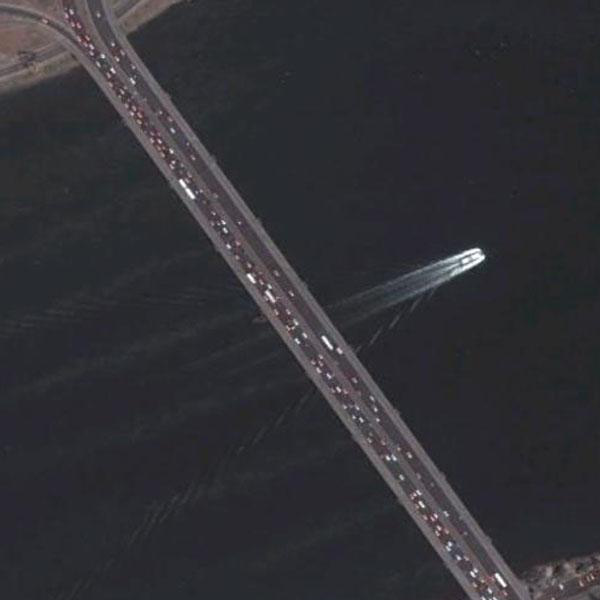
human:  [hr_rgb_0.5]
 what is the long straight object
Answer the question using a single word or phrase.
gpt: bridge